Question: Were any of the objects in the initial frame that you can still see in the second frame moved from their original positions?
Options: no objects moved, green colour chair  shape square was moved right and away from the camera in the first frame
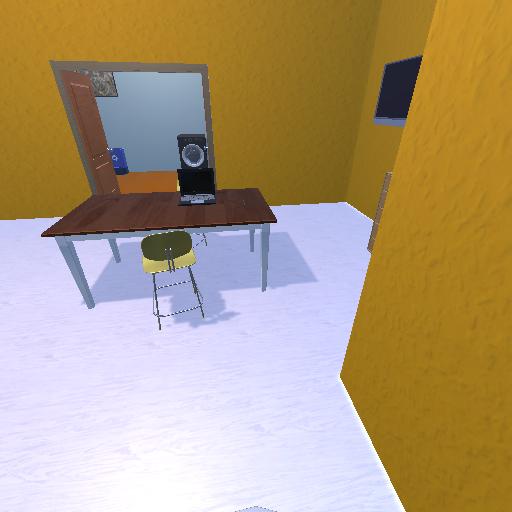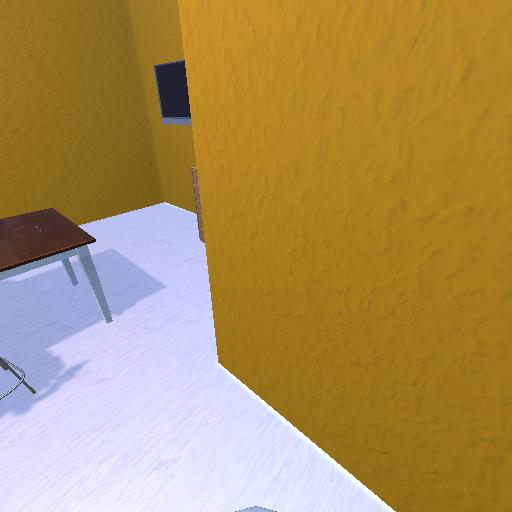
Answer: no objects moved